Field crop: maize
Growth stage: 2
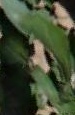
Species: maize